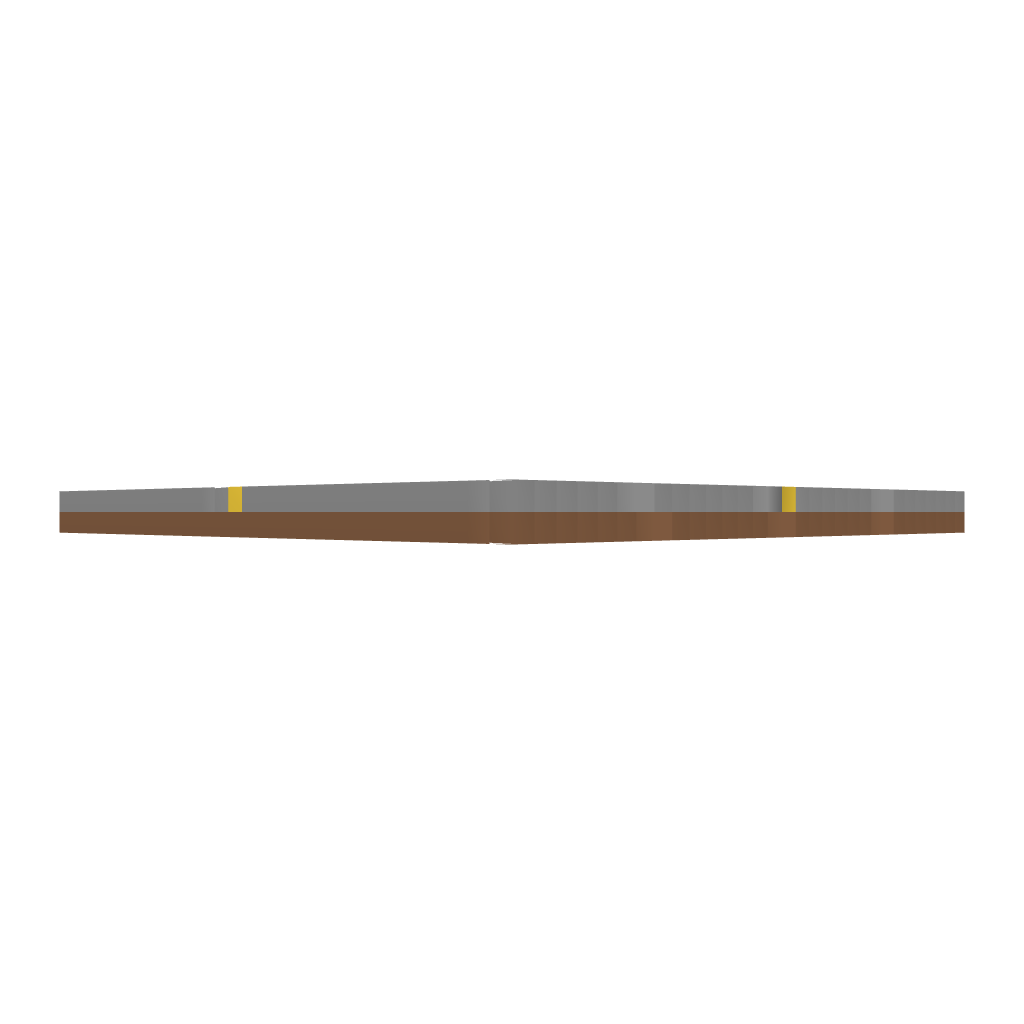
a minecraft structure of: Gold Well